Question: I'm following the tutorial at the beginning of <URL>,

'''
<body>
<div class="fragment homepage">
<header aria-label="Header content" role="banner">
<button class="win-backbutton" aria-label="Back" disabled type="button"></button>
<h1 class="titlearea win-type-ellipsis">
<span class="pagetitle">Bob's RSS Reader</span>
</h1>
</header>
<section aria-label="Main content" role="main">
<div>List of feeds:</div>
<div data-win-control="WinJS.UI.ListView" data-win-options="{itemDataSource:feeds.dataSource}"></div>
</section>
</div>
</body>
'''
'''
(function () {
"use strict";
window.feeds = [
{ title: "Brandon Satrom",
url: "http://feeds.feedburner.com/userinexperience/tYGT" },
{ title: "Chris Sells",
url: "http://sellsbrothers.com/posts/?format=rss" },
{ title: "Channel 9",
url: "http://channel9.msdn.com/Feeds/RSS" },
];
WinJS.UI.Pages.define("/pages/home/home.html", {
// This function is called whenever a user navigates to this page. It
// populates the page elements with the app's data.
ready: function (element, options) {
}
});
})();
'''
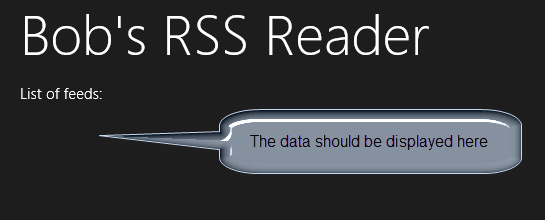
Answer: I was able to get it working by using the guidance <URL>. This solution creates a namespace to make the data publicly available. While, this works, I don't understand why my original code didn't work. I thought that window.feeds would be available to the HTML... guess not.
HTML:
'''
<div data-win-control="WinJS.UI.ListView" data-win-options="{itemDataSource: DataExample.itemList.dataSource}"></div>
'''
JavaScript:
'''
(function () {
"use strict";
var dataArray = [
{ title: "Brandon Satrom",
url: "http://feeds.feedburner.com/userinexperience/tYGT" },
{ title: "Chris Sells",
url: "http://sellsbrothers.com/posts/?format=rss" },
{ title: "Channel 9",
url: "http://channel9.msdn.com/Feeds/RSS" },
];
var dataList = new WinJS.Binding.List(dataArray);
// Create a namespace to make the data publicly accessible.
var publicMembers =
{
itemList: dataList
};
WinJS.Namespace.define("DataExample", publicMembers);
WinJS.UI.Pages.define("/pages/home/home.html", {
// This function is called whenever a user navigates to this page. It
// populates the page elements with the app's data.
ready: function (element, options) {
}
});
})();
'''